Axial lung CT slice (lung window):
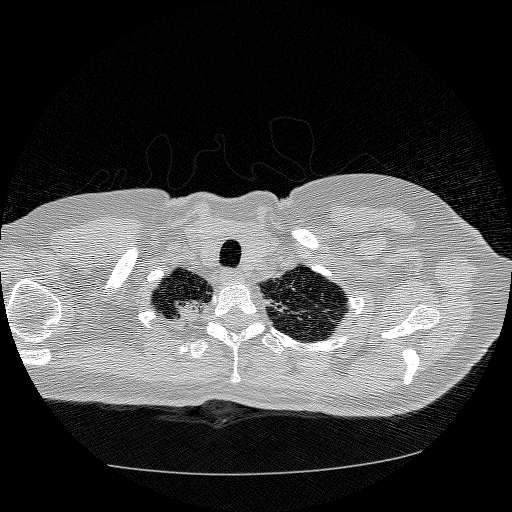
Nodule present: no